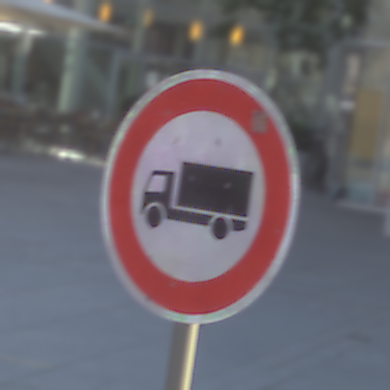
Verkehrszeichen: VerbotFuerKraftfahrzeugeUeberDreiKommaFuenfTonnen
Umgebung: Outdoor, Urban
Tageszeit: MorningAfternoon
Wetter: Clear
Licht: Natural
Jahreszeit: NotSpecified
Kontrast: HighContrast